Question: I am working on a step counter app like the following

So far I found some solution like the following:
'''
private void GetDistance(GeoPoint src, GeoPoint dest) {
StringBuilder urlString = new StringBuilder();
urlString.append("http://maps.googleapis.com/maps/api/directions/json?");
urlString.append("origin=");//from
urlString.append( Double.toString((double)src.getLatitudeE6() / 1E6));
urlString.append(",");
urlString.append( Double.toString((double)src.getLongitudeE6() / 1E6));
urlString.append("&destination=");//to
urlString.append( Double.toString((double)dest.getLatitudeE6() / 1E6));
urlString.append(",");
urlString.append( Double.toString((double)dest.getLongitudeE6() / 1E6));
urlString.append("&mode=walking&sensor=true");
Log.d("xxx","URL="+urlString.toString());
// get the JSON And parse it to get the directions data.
HttpURLConnection urlConnection= null;
URL url = null;
url = new URL(urlString.toString());
urlConnection=(HttpURLConnection)url.openConnection();
urlConnection.setRequestMethod("GET");
urlConnection.setDoOutput(true);
urlConnection.setDoInput(true);
urlConnection.connect();
InputStream inStream = urlConnection.getInputStream();
BufferedReader bReader = new BufferedReader(new InputStreamReader(inStream));
String temp, response = "";
while((temp = bReader.readLine()) != null){
//Parse data
response += temp;
}
//Close the reader, stream & connection
bReader.close();
inStream.close();
urlConnection.disconnect();
//Sortout JSONresponse
JSONObject object = (JSONObject) new JSONTokener(response).nextValue();
JSONArray array = object.getJSONArray("routes");
//Log.d("JSON","array: "+array.toString());
//Routes is a combination of objects and arrays
JSONObject routes = array.getJSONObject(0);
//Log.d("JSON","routes: "+routes.toString());
String summary = routes.getString("summary");
//Log.d("JSON","summary: "+summary);
JSONArray legs = routes.getJSONArray("legs");
//Log.d("JSON","legs: "+legs.toString());
JSONObject steps = legs.getJSONObject(0);
//Log.d("JSON","steps: "+steps.toString());
JSONObject distance = steps.getJSONObject("distance");
//Log.d("JSON","distance: "+distance.toString());
String sDistance = distance.getString("text");
int iDistance = distance.getInt("value");
}
'''
I decided to use GPS way to implement.
However, what is the "common way" to implement this? Is it just getting the gps lat, lan at say 30 second, then calcuate the differance?
e.g. How long is the interval between getting the GPS data.
Thanks for helping
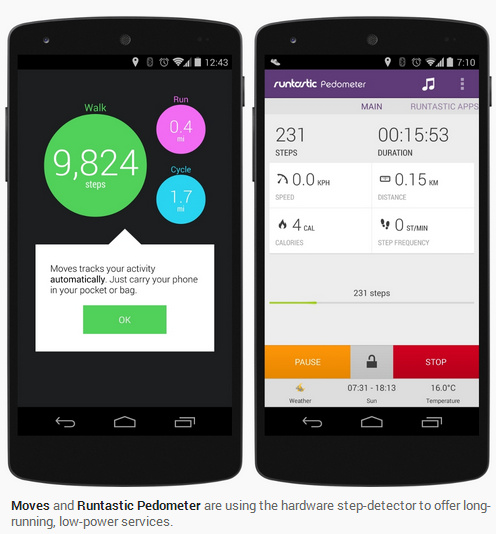
Answer: Instead of calling google api you can use method for calculating distance.
'''
public double getDistance(double lat1, double lon1, double lat2, double lon2) {
double latA = Math.toRadians(lat1);
double lonA = Math.toRadians(lon1);
double latB = Math.toRadians(lat2);
double lonB = Math.toRadians(lon2);
double cosAng = (Math.cos(latA) * Math.cos(latB) * Math.cos(lonB-lonA)) +
(Math.sin(latA) * Math.sin(latB));
double ang = Math.acos(cosAng);
double dist = ang *6371;
return dist;
}
'''
This will reduce the one API call and quick way to find the distance between two positions.